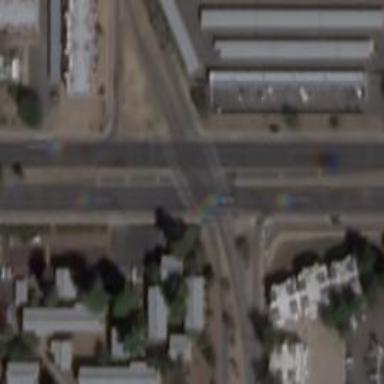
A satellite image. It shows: Marked road crossing.